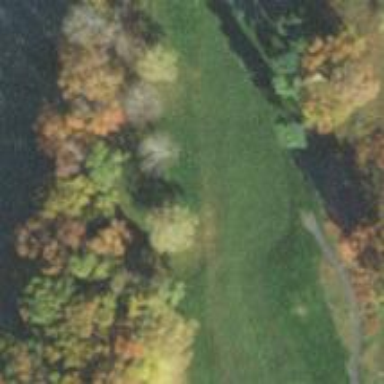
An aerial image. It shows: View of golf hole.